Question: I'm trying to create a horizontal stacked bar graph, for a Gantt chart, but the axis is reversed.
Code I have written is below:
'''
a[0] = 0;
a[1] = 6;
a[2] = 7;
a[3] = 7;
b[0] = 6;
b[1] = 0;
b[2] = 11;
b[3] = 0;
c[0] = 0;
c[1] = 6;
c[2] = 0;
c[3] = 19;
string[] labels = new string[] { "A1", "A2", "B1" , "B2" };
GraphPane _p = zedGraphControl1.GraphPane;
BarItem bar1 = _p.AddBar("", a, null, Color.White);
BarItem bar2 = _p.AddBar("", b, null, Color.Blue);
BarItem bar3 = _p.AddBar("", c, null, Color.Green);
_p.BarSettings.MinClusterGap = 0;
_p.YAxis.Scale.TextLabels = labels;
_p.YAxis.Type = AxisType.Text;
_p.BarSettings.Base = BarBase.Y;
_p.BarSettings.Type = BarType.Stack;
'''
How to reverse the y-axis? I would like A1 at the top, then A2, B1 and B2.

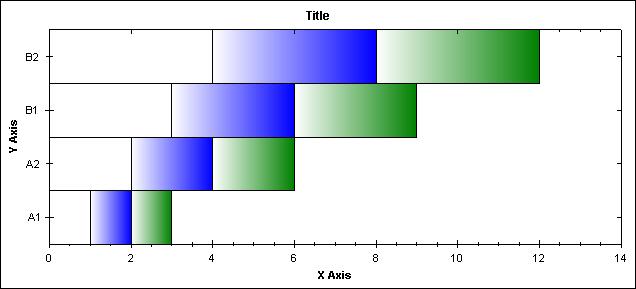
Answer: '''
_p.YAxis.Scale.IsReverse = true;
'''